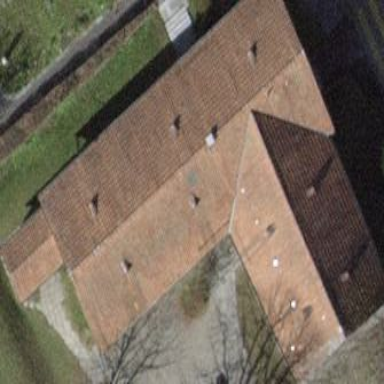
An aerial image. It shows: Kindergarten building.